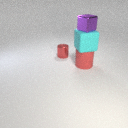
large red rubber cylinder below large cyan rubber cube